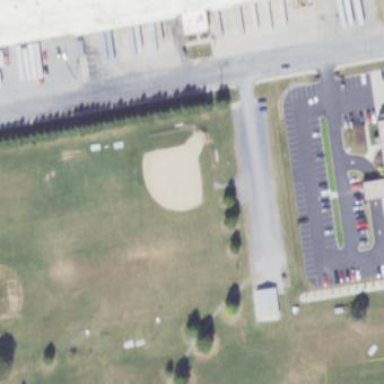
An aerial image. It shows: Baseball pitch for leisure land activities.